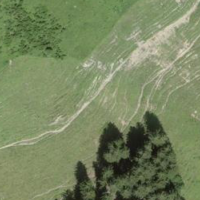
EUNIS habitat code: 23
Species observed at this site:
Campanula glomerata